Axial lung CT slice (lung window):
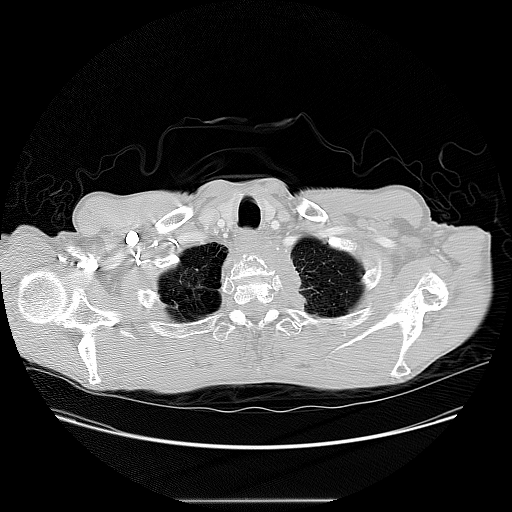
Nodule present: no